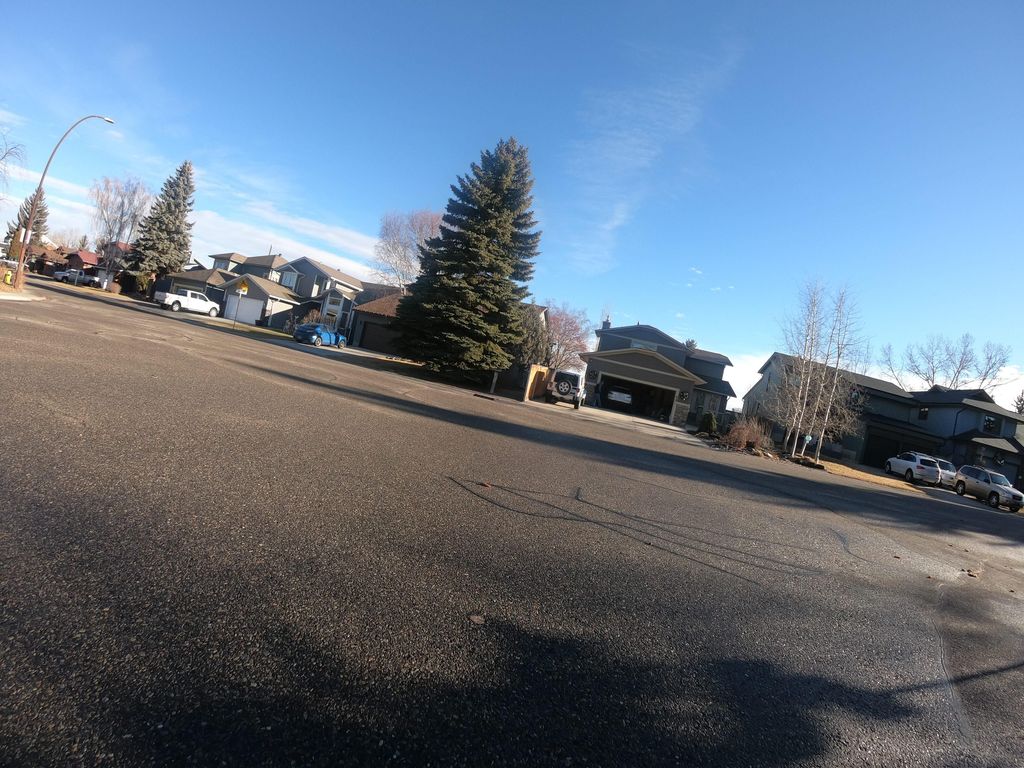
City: calgary